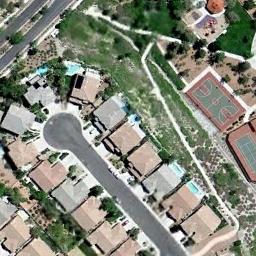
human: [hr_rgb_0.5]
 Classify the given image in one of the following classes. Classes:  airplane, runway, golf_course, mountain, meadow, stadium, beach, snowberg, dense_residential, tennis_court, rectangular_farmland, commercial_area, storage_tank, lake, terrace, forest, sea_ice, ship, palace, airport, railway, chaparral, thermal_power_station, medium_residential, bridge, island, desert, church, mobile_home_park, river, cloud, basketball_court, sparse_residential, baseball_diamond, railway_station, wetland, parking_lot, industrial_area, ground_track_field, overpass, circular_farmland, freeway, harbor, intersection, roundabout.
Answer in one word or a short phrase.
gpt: basketball_court